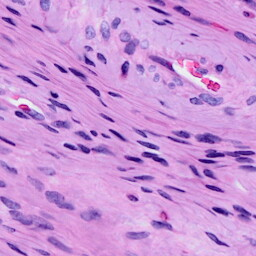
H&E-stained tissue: Cervix